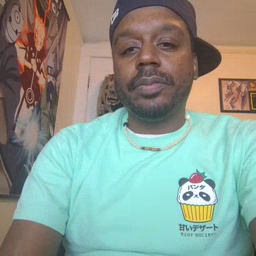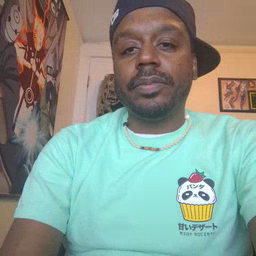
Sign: food